Question: I'm trying to handle inconsistent delimiters in 'n Flat File Source contained in a Data Flow Task running in a Foreach Loop container in SSIS.
I have several files in a folder with varying names but with one consistent identifier e.g.
File23998723.txt
File39872397.txt
File29387234.txt etc., etc.
These files, as a standard should be tab delimited, but every so often a user missed cleaning up a file and it will be delimited with a , or a ; etc., which causes the package import to fail.
Is there an easy approach for me to follow to dynamically change the delimiter or to test for the delimiter beforehand?

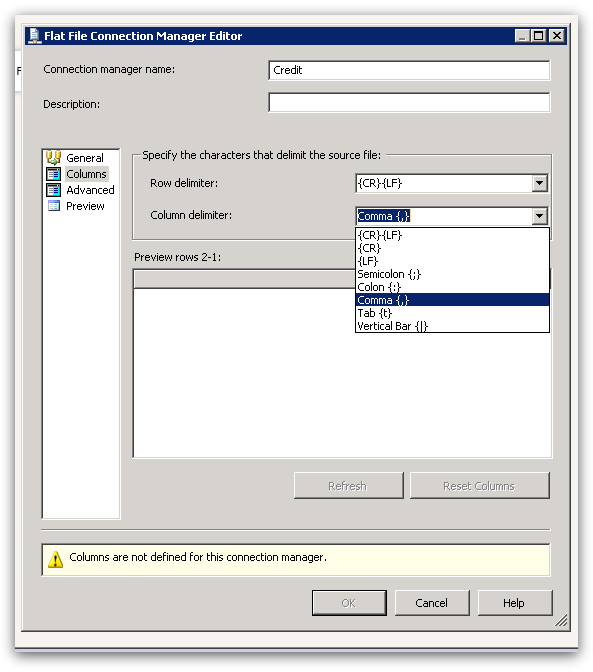
Answer: I managed to handle it with a script task, thanks!
Basically added a script task to the Foreach Loop Container that executes before my DataFlow task.
I send the file name through as a variable:

I added the following namespaces to the script:
'''
using System.IO;
using RuntimeWrapper = Microsoft.SqlServer.Dts.Runtime.Wrapper;
'''
And my script looks like this:
'''
public void Main()
{
if (!string.IsNullOrEmpty(Dts.Variables["sFileName"].Value.ToString()))
{
StreamReader file = new StreamReader(Dts.Variables["sFileName"].Value.ToString());
if (file != null)
{
string HeadRowDelimiter = "";
string ColDelimiter = "";
string data = "";
while (file.Peek() >= -1)
{
char[] c = new char[500];
file.Read(c, 0, c.Length);
data = string.Join("", c);
if (!string.IsNullOrEmpty(data))
{
//set row delimiters
if (data.Contains("
"))
{
HeadRowDelimiter = "
";
}
else if (data.Contains("
"))
{
HeadRowDelimiter = "
";
}
else if (data.Contains("
"))
{
HeadRowDelimiter = "
";
}
else if (data.Contains(""))
{
HeadRowDelimiter = "";
}
//set column delimiters
if (data.Contains(" "))
{
ColDelimiter = " ";
}
else if (data.Contains(";"))
{
ColDelimiter = ";";
}
else if (data.Contains(","))
{
ColDelimiter = ",";
}
else if (data.Contains(":"))
{
ColDelimiter = ":";
}
else if (data.Contains("|"))
{
ColDelimiter = "|";
}
else if (data.Contains(""))
{
ColDelimiter = "";
}
}
break;
}
file.Close();
RuntimeWrapper.IDTSConnectionManagerFlatFile100 flatFileConnection = Dts.Connections["FlatFileConnection"].InnerObject as RuntimeWrapper.IDTSConnectionManagerFlatFile100;
if (flatFileConnection != null)
{
flatFileConnection.HeaderRowDelimiter = HeadRowDelimiter;
flatFileConnection.RowDelimiter = HeadRowDelimiter;
flatFileConnection.HeaderRowsToSkip = 0;
flatFileConnection.Columns[0].ColumnDelimiter = ColDelimiter;
}
Dts.TaskResult = (int)ScriptResults.Success;
}
}
}
'''